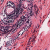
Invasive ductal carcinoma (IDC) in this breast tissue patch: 1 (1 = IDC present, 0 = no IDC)